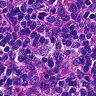
Metastatic tissue present: no